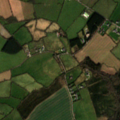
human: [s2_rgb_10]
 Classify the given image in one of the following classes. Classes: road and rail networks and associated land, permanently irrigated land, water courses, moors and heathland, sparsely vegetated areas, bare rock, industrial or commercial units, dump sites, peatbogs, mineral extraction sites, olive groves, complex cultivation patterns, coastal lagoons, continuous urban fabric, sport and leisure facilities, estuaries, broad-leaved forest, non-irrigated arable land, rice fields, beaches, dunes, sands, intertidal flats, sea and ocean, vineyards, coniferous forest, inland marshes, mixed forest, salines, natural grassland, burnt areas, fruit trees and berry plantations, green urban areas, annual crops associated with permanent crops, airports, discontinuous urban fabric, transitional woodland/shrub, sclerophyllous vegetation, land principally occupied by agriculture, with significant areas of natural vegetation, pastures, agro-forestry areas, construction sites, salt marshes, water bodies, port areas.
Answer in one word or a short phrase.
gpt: non-irrigated arable land, pastures, transitional woodland/shrub